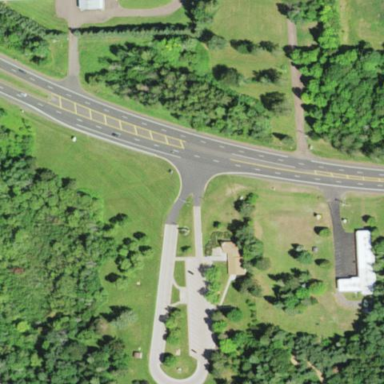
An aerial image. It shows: Rest area on the road.